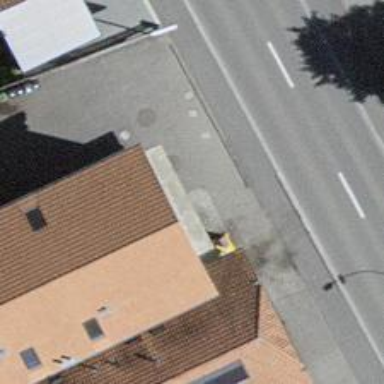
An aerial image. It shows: Post box.